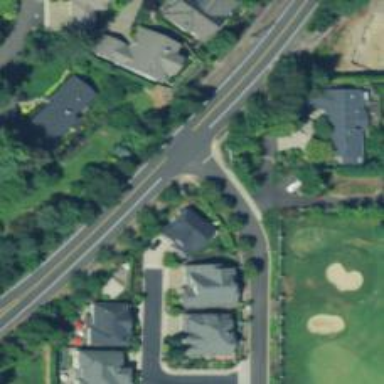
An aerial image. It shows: Secondary road with asphalt surface and sidewalk on the left.